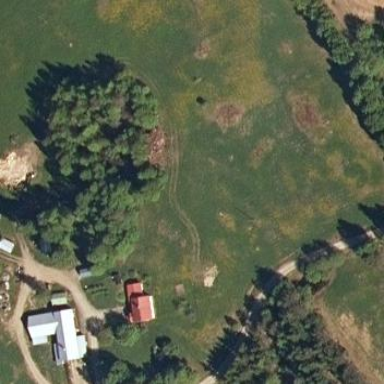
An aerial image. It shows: Farmyard area.